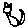
Label: cat